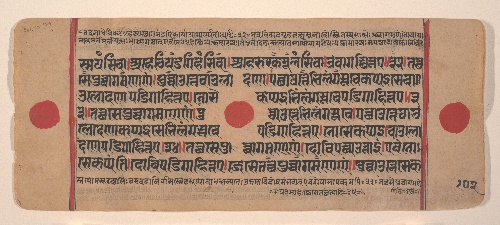
Date: 15th century
Object type: Folio
Classification: Paintings
Medium: Ink, opaque watercolor, and gold on paper
Culture: India (Gujarat)
Dimensions: 4 3/8 x 10 5/8 in. (11.1 x 27 cm)
Department: Asian Art
Credit line: Rogers Fund, 1955
Accession year: 1955
Repository: Metropolitan Museum of Art, New York, NY